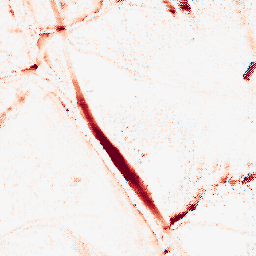
Category: morphological
Decomposition family: morphological_ellipse
Decomposition parameters: operation: opening
width: 10
height: 20
Upsampling method: regularized
Upsampling parameters: scale: 4
lambda_reg: 0.1
Upsampling scale: 4